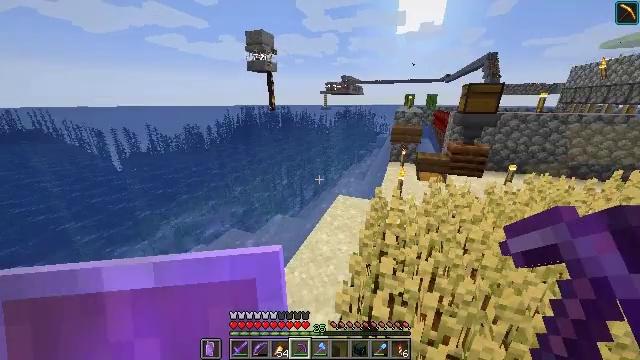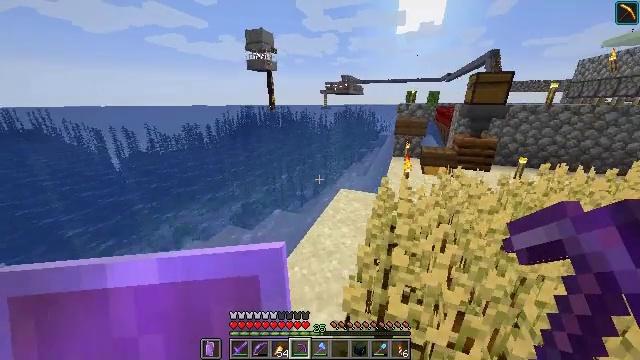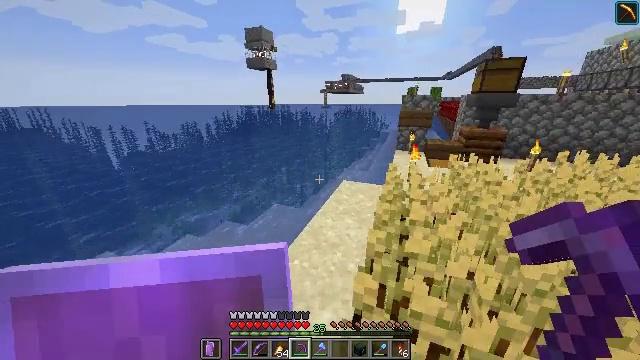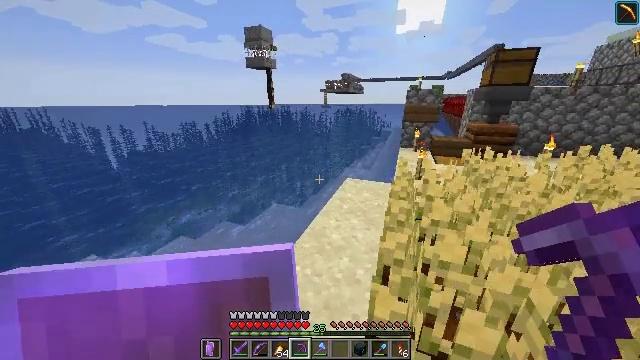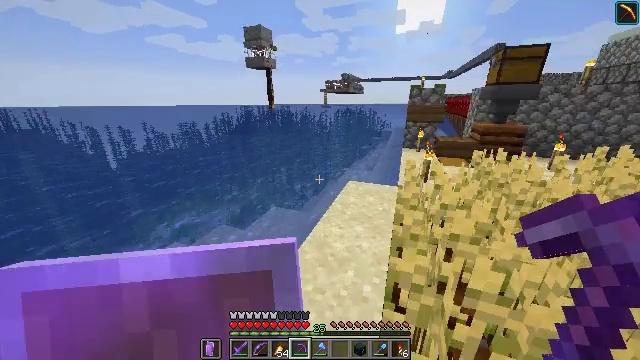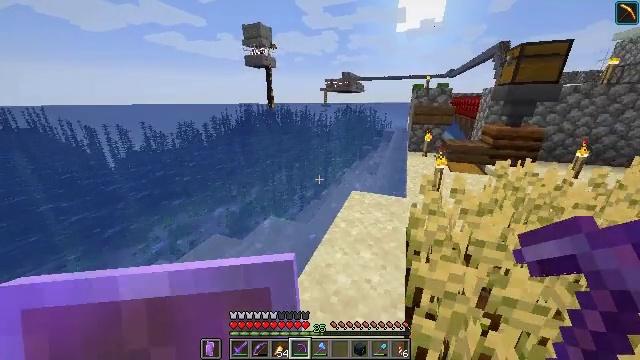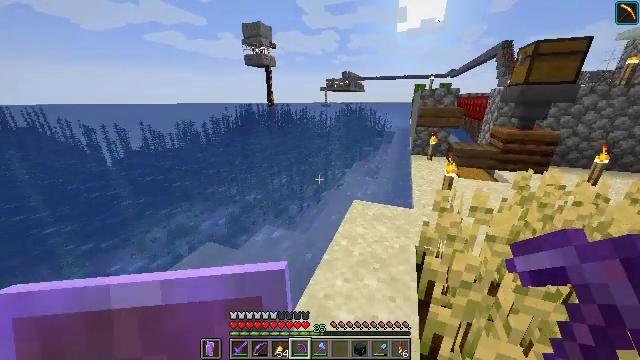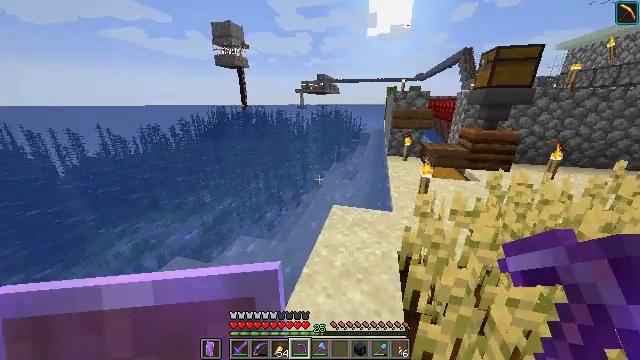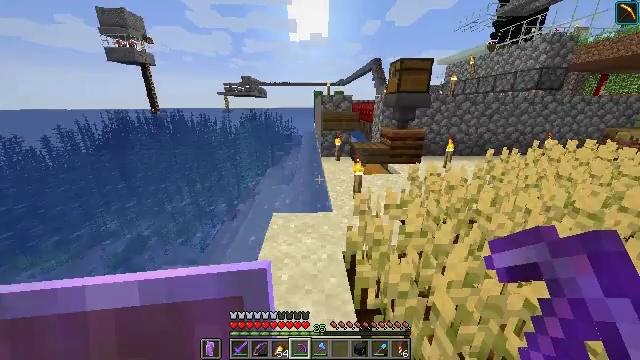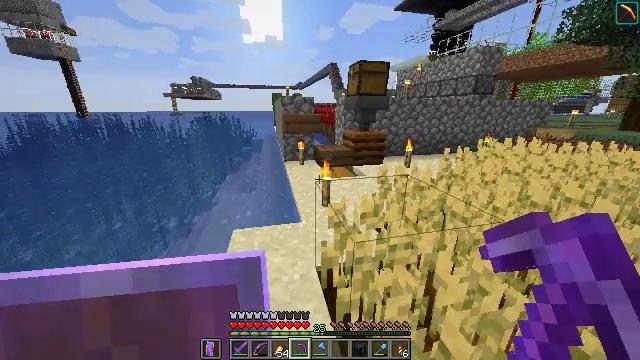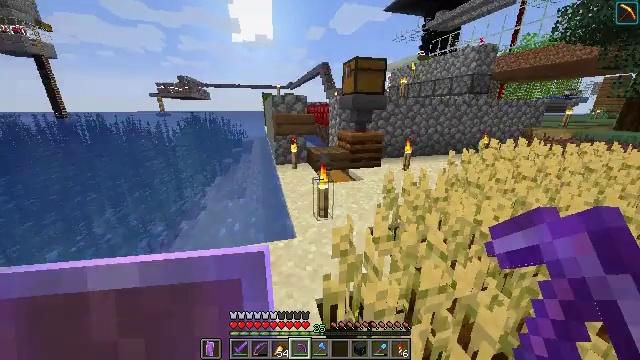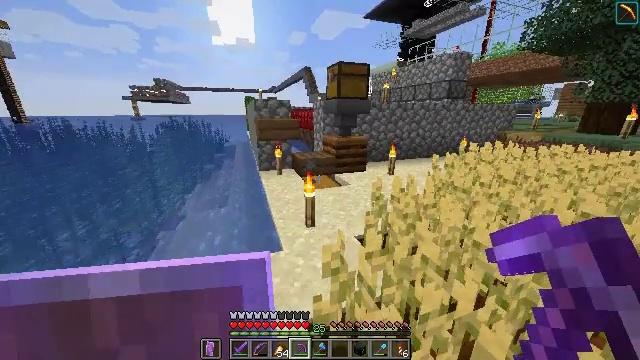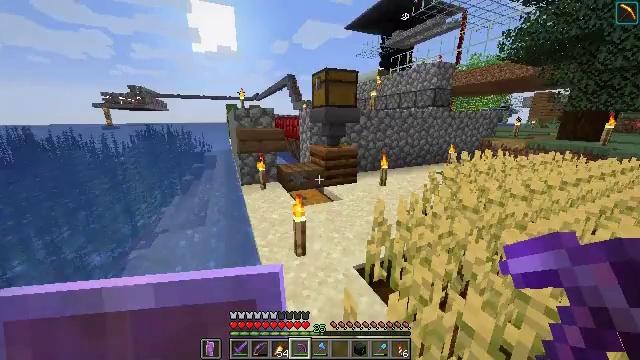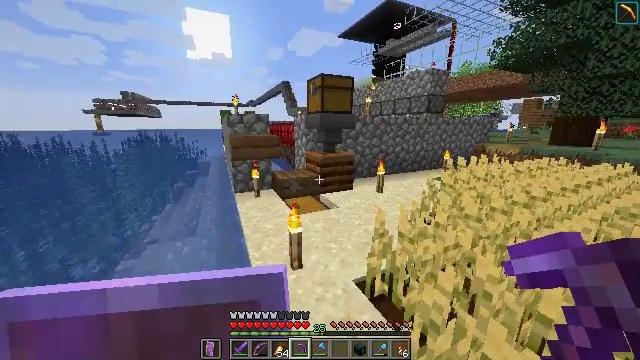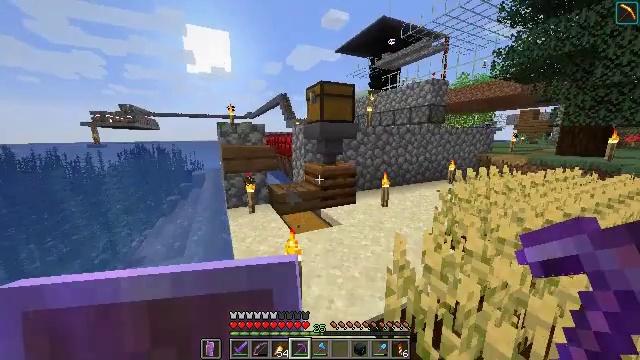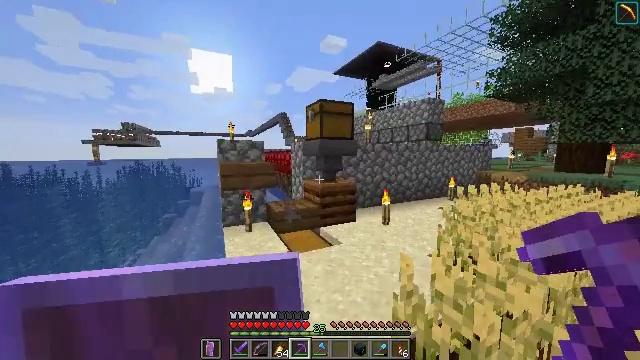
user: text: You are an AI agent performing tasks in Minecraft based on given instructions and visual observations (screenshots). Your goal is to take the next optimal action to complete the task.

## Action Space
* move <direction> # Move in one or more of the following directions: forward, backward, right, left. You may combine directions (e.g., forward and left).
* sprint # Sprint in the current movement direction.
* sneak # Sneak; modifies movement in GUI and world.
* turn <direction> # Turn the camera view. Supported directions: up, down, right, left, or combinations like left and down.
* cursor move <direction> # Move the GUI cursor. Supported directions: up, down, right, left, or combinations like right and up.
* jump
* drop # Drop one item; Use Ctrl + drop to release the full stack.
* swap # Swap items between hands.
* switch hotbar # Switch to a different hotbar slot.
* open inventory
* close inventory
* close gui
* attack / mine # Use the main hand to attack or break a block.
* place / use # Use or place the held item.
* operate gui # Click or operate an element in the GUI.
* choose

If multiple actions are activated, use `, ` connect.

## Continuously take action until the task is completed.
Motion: motion action
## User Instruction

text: Mine the sticky piston.
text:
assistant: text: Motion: move forward, sprint
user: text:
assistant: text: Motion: move forward, sprint
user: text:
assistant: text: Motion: move forward, sprint
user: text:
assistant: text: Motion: move forward, sprint
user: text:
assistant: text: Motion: move forward, sprint
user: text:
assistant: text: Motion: move forward, sprint
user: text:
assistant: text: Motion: move forward, sprint, turn right
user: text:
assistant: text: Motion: move forward, sprint, turn right
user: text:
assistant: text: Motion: move forward, sprint, turn right
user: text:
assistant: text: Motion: move forward, sprint, turn right
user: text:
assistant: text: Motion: move forward, sprint, turn right and up
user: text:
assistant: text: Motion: move forward, sprint, turn right and up
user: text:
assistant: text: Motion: move forward, sprint, turn right and up
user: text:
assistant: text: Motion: move forward, sprint, turn up
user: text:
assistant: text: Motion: move forward, sprint, turn up
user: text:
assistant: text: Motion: move forward, sprint, turn up
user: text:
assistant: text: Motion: move forward, sprint, turn up
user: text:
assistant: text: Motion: move forward, sprint, turn up
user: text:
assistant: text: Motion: move forward, sprint, turn up
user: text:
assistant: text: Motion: move forward, sprint, turn up
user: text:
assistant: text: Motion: move forward, sprint, turn up
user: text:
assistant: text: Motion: move forward, sprint, turn up
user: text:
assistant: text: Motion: move forward, sprint, turn up
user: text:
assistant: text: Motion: move forward, sprint
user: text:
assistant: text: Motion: turn up
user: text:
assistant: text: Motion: turn up
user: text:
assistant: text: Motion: turn up
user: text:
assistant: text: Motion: use / place
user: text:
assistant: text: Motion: use / place
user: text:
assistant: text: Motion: use / place